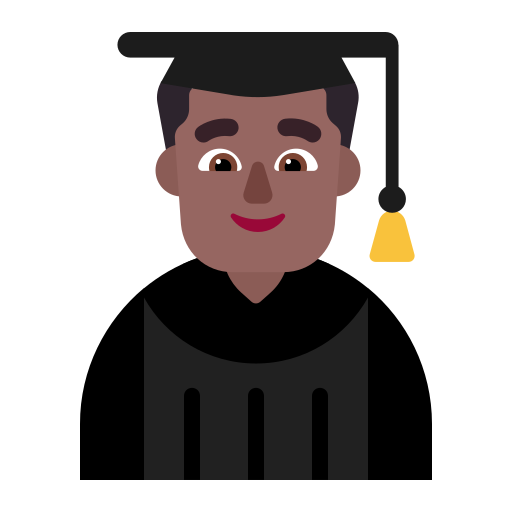
man student flat  dark